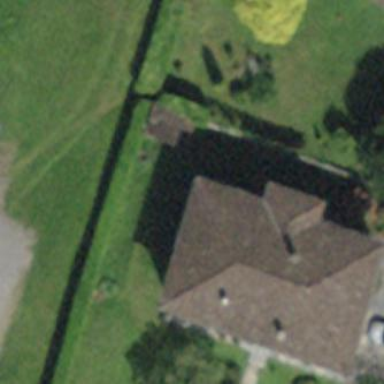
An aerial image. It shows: Detached building.